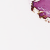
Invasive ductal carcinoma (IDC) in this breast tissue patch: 0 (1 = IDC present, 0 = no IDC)